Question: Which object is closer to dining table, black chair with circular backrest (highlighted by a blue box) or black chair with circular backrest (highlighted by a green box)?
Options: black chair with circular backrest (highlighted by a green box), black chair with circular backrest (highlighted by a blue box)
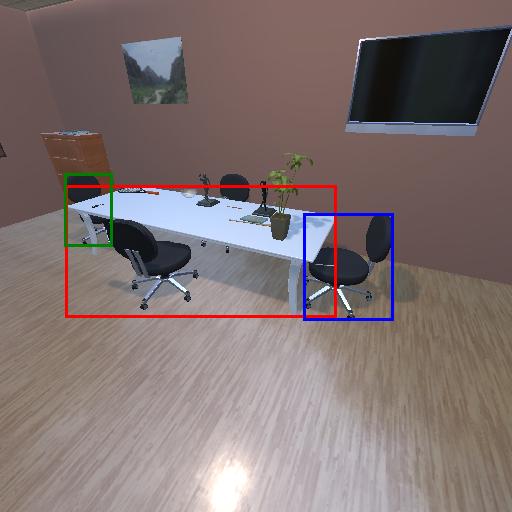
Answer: black chair with circular backrest (highlighted by a green box)